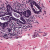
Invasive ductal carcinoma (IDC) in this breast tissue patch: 0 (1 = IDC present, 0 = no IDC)